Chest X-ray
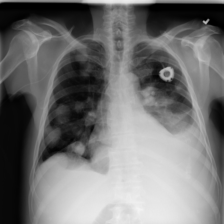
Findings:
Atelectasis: negative
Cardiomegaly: negative
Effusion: positive
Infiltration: positive
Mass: negative
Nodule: negative
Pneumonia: negative
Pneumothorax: negative
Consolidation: positive
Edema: negative
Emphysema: negative
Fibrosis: negative
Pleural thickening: negative
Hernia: negative